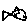
Label: fish